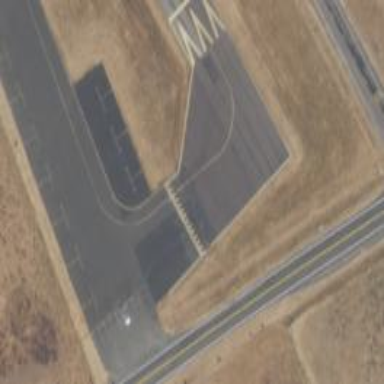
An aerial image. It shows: Image of taxiway at airport.